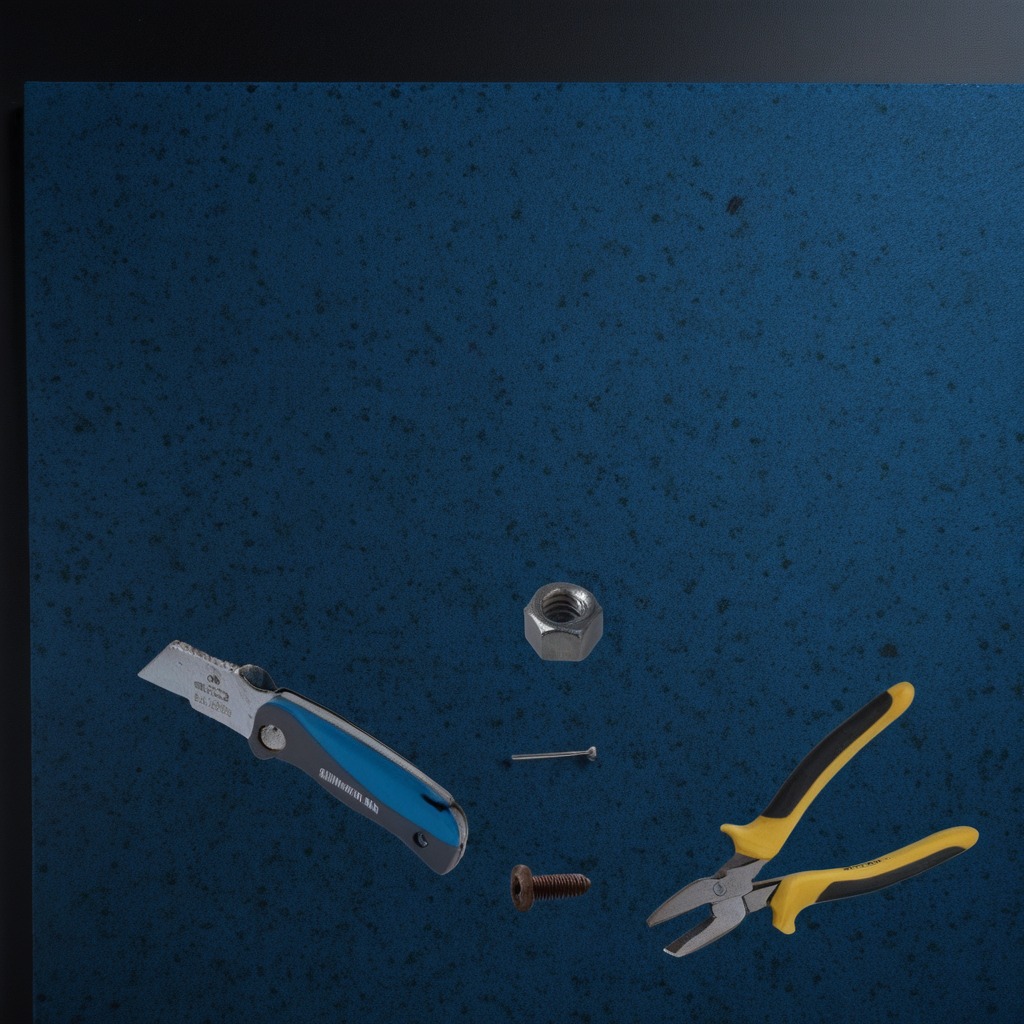
A utility knife, a metal machine screw, an iron nail, a pair of pliers, and a metal nut are lying on a clean granite tabletop covered with a blue rubber mat inside a workshop at night dim ambient light soft shadows worn but beneath the mat.